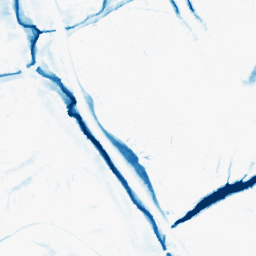
Category: morphological
Decomposition family: morphological
Decomposition parameters: operation: closing
size: 10
Upsampling method: regularized
Upsampling parameters: scale: 4
lambda_reg: 0.001
Upsampling scale: 4